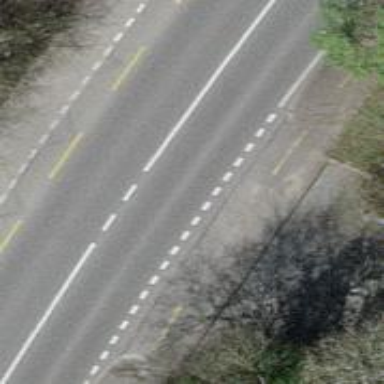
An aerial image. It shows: Asphalt road with primary highway designation. There is cycle lane on the left and cycle track on the right.